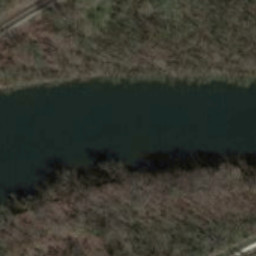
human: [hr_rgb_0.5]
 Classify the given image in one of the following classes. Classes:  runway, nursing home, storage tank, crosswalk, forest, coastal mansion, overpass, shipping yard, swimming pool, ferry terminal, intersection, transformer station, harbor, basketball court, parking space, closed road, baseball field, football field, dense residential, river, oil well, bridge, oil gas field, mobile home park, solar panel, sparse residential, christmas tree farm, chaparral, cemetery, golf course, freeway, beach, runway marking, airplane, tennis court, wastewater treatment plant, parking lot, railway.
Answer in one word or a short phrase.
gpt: river